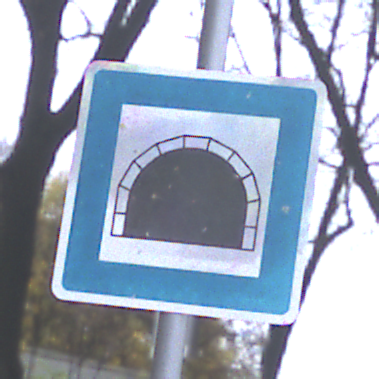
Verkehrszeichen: Tunnel
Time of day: MorningAfternoon
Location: Outdoor (Urban)
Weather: Overcast
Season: NotSpecified
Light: Natural